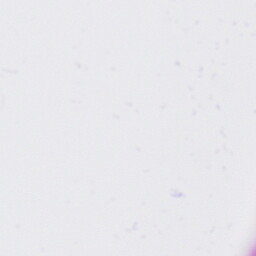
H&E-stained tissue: Liver